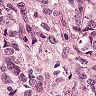
Metastatic tissue present: yes